Question: I'm totally new to angular js. But I somehow managed to integrate a jQuery UI datepicker in my Angular JS project.
But now I want to format the date picked by the jQuery datepicker into ISO date format which I'm not being able to do.
Here is my code.
'''
<input type="text" ng-model="event.when.start" datetime-picker>
'''
'''
myApp.directive('datetimePicker', function() {
return {
require : 'ngModel',
link : function (scope, element, attrs, ngModel) {
$(function(){
element.datetimepicker({
dateFormat:'yy-mm-dd',
minDate: 0,
yearRange: '1920:2012',
minute: 0,
stepMinute: 15,
onSelect:function (dateText, inst) {
var dt = new Date(dateText);
alert(dt.toISOString());
ngModel.$setViewValue(dt.toISOString());
scope.$apply();
}
});
});
}
}
});
'''

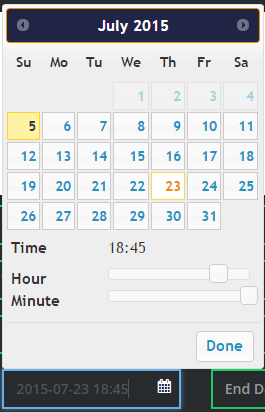
Answer: simply as below
'''
myapp.controller('myctrl',function myctrl ($scope){
$scope.event = {when : {start : ''}}
$scope.event.when.start = new Date();
}).
myApp.directive('datetimePicker', function() {
return {
require : 'ngModel',
link : function (scope, element, attrs, ngModel) {
$(function(){
element.datetimepicker({
minDate: 0,
yearRange: '1920:2012',
minute: 0,
stepMinute: 15,
onSelect:function (dateText, inst) {
scope.$apply(function(){
scope.event.when.start = new Date(dateText);
});
}
});
});
}
}
});
'''
don't use 'dateFormat:'yy-mm-dd',' if you need ISO Date